Field crop: maize
Growth stage: 2
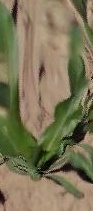
Species: maize